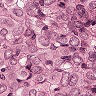
Metastatic tissue present: yes